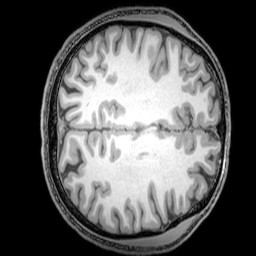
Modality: T1w
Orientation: axial
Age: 32
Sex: male
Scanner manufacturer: philips
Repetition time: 0.008194 s
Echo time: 0.00378 s